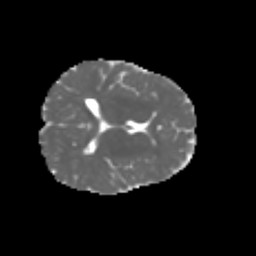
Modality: MD
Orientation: axial
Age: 7
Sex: male
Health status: healthy